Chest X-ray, PA view. Patient: 50 years old, sex F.
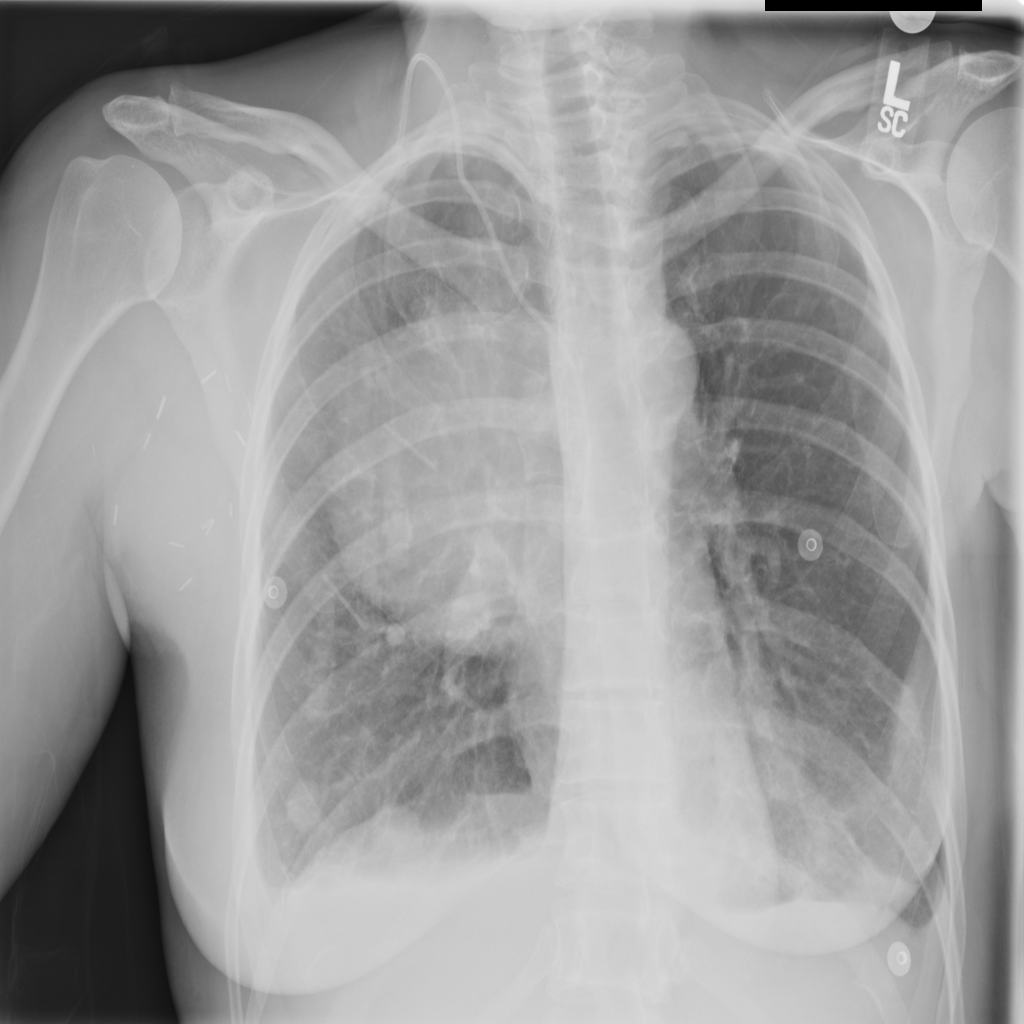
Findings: Effusion